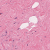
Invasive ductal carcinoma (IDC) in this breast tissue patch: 0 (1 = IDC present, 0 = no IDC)